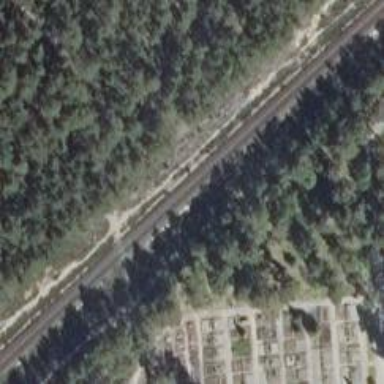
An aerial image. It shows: Railway crossing.